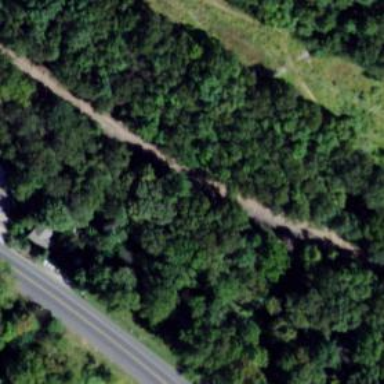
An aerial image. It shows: Disused railway spur service.